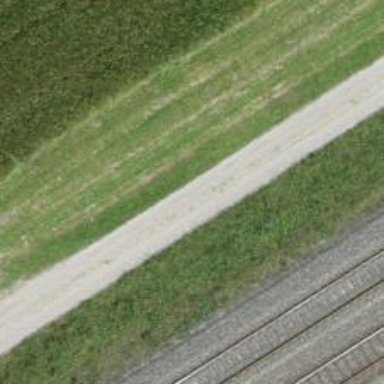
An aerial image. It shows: Asphalt track with grade1 tracktype.